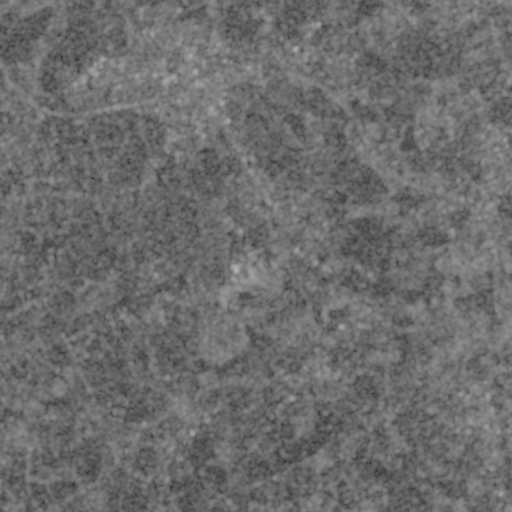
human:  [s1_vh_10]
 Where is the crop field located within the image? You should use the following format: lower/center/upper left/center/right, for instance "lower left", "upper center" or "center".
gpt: The crop field is located in the center right of the image.
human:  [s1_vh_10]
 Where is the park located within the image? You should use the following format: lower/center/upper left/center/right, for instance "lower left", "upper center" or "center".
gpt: The park is located in the upper center of the image.
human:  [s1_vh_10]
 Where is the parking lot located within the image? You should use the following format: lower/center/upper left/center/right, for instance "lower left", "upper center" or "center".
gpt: The parking lot is located in the upper left of the image.
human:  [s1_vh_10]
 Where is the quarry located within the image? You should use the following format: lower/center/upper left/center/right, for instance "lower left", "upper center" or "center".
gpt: The quarry is located in the lower center of the image.
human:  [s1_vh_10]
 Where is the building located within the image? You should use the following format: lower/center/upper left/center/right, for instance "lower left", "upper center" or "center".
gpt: There is no building in the image.

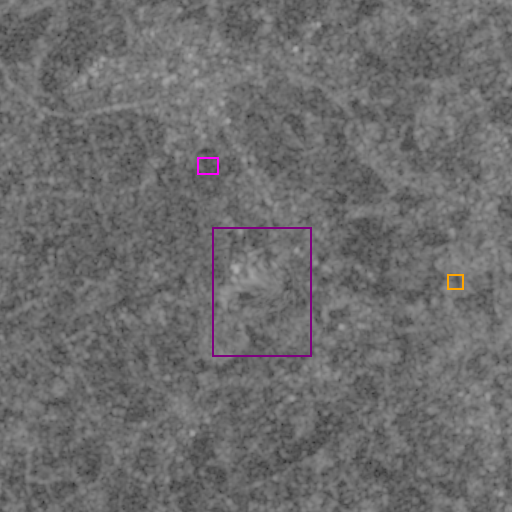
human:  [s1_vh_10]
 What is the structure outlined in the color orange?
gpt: The structure outlined in orange is a crop field.
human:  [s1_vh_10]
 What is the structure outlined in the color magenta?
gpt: The structure outlined in magenta is a park.
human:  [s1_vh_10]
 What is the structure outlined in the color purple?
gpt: The structure outlined in purple is a quarry.
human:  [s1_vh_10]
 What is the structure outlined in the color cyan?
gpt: There is no cyan outline.